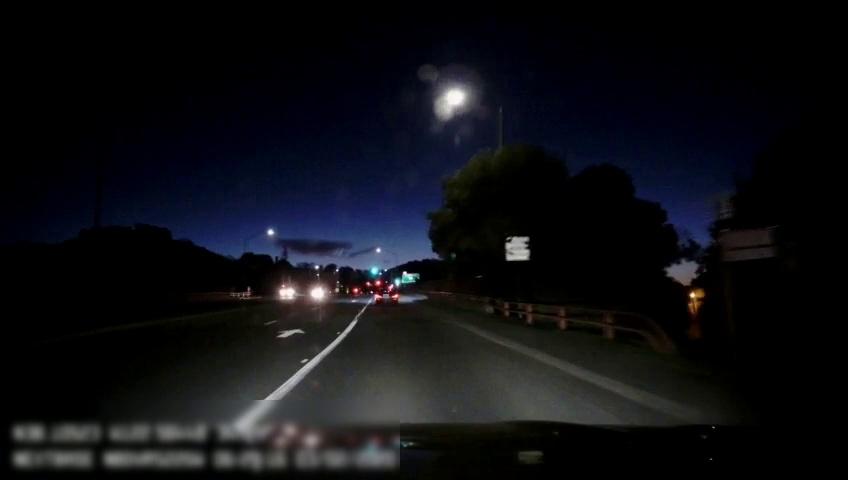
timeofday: Night
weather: Other
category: Drivable Space
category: Vehicles | Car
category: Vehicles | Car
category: Vehicles | Car
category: Lanes | Current Lane
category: Lanes | Alternate Lane
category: Traffic | Signs
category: Traffic | Signs